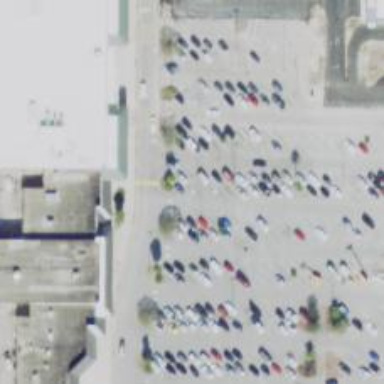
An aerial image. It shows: Parking space is available.